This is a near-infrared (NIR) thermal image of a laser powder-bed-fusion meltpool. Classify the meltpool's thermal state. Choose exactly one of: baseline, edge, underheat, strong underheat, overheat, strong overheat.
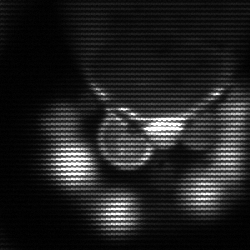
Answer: edge